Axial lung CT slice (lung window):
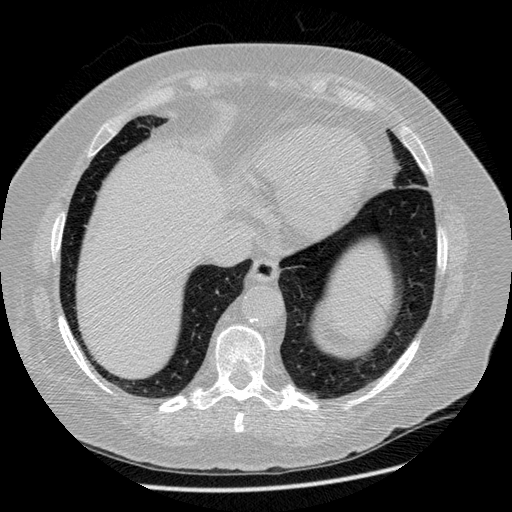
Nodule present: no